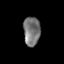
Tissue: skin
Cell type: Epithelial cells
Senescence score: 0.2558
Nuclear area (px): 478
Mean DAPI intensity: 118.178